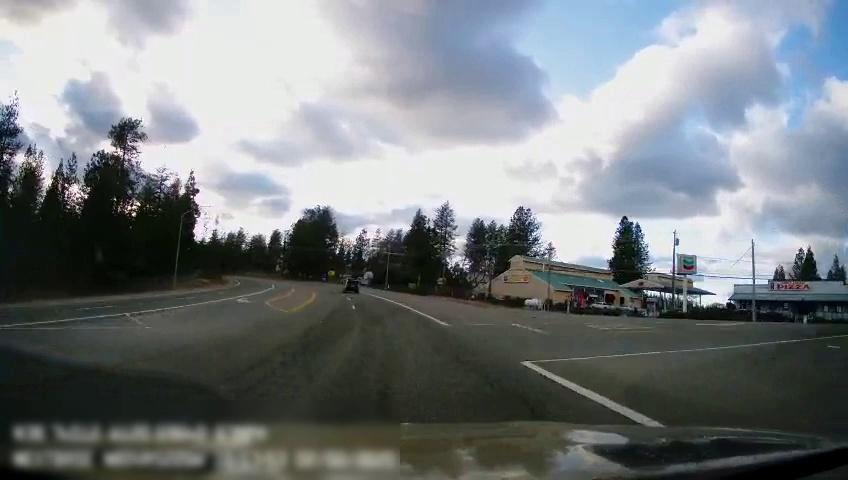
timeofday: Day
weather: Cloudy
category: Drivable Space
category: Vehicles | SUV
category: Lanes | Alternate Lane
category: Lanes | Opposite Lane
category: Lanes | Alternate Lane
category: Lanes | Opposite Lane
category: Lanes | Current Lane
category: Lanes | Current Lane
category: Lanes | Alternate Lane